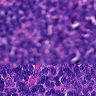
Metastatic tissue present: no